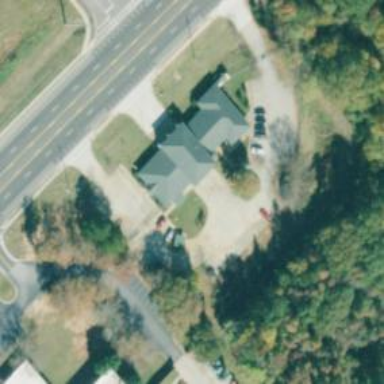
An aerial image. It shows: Fire station building.